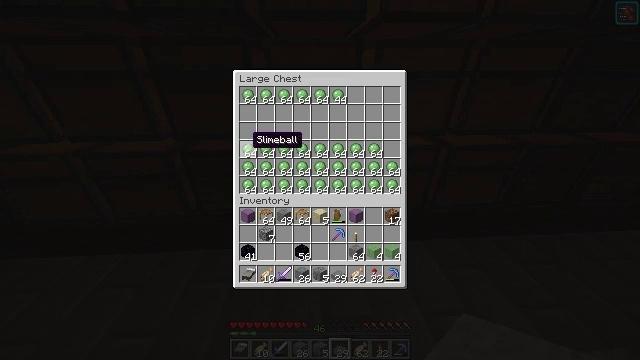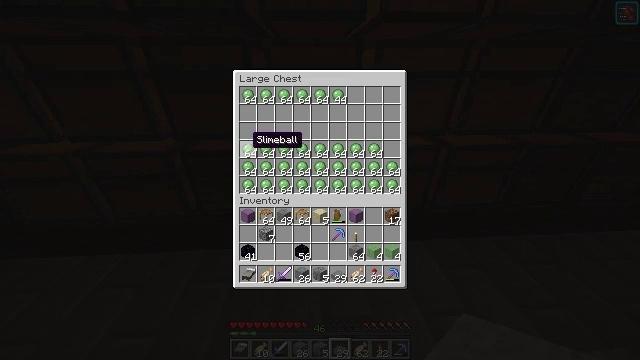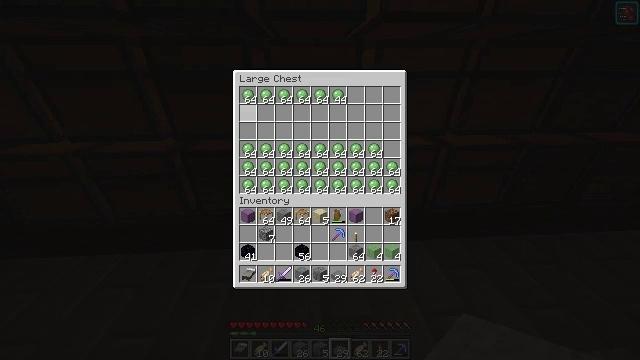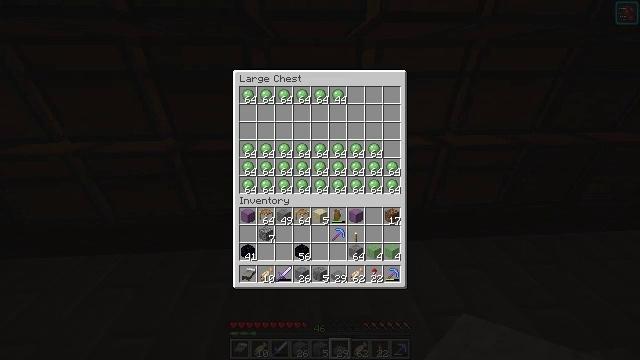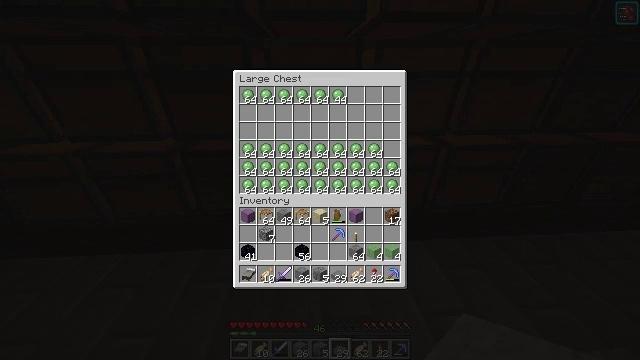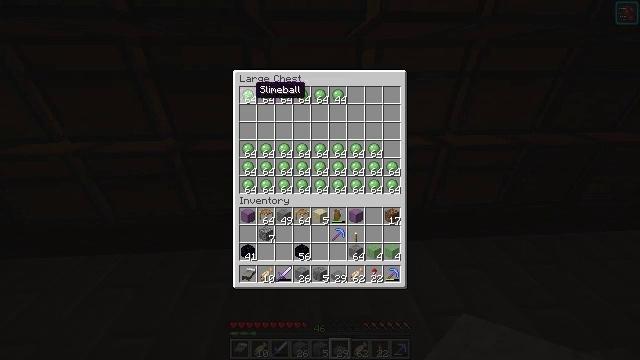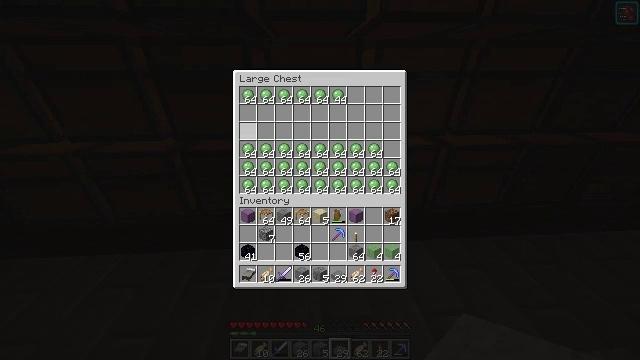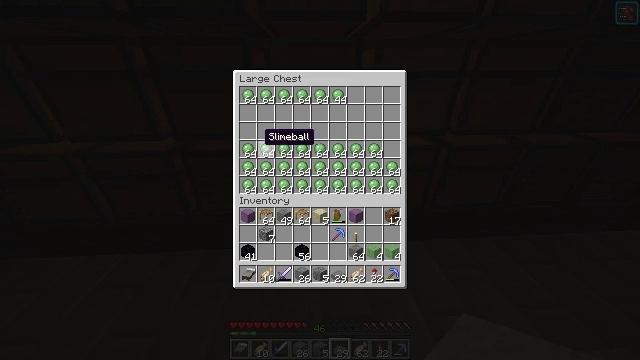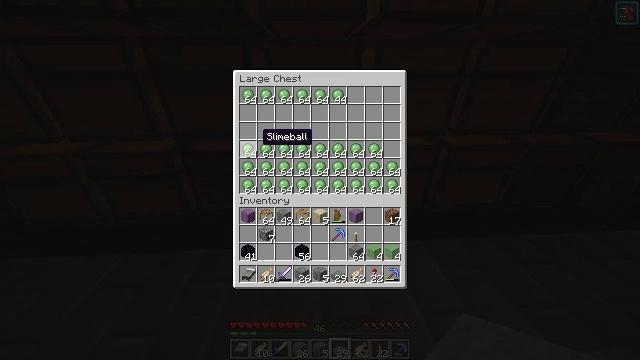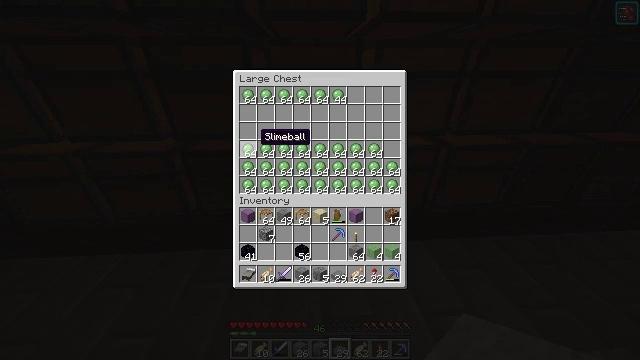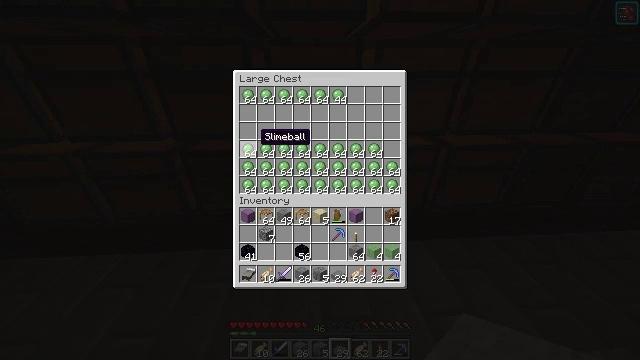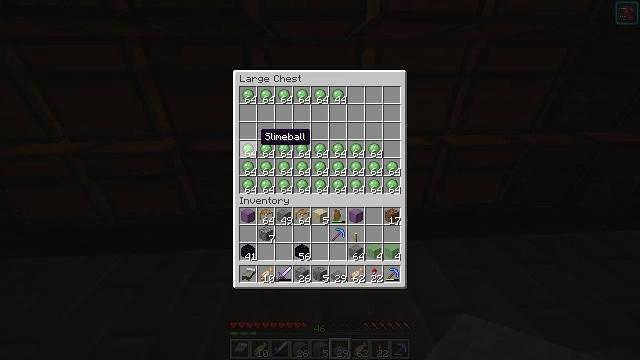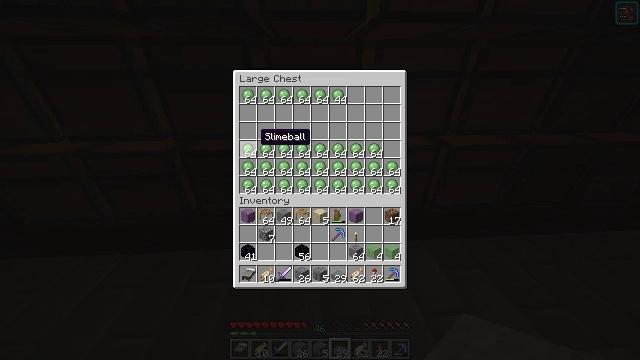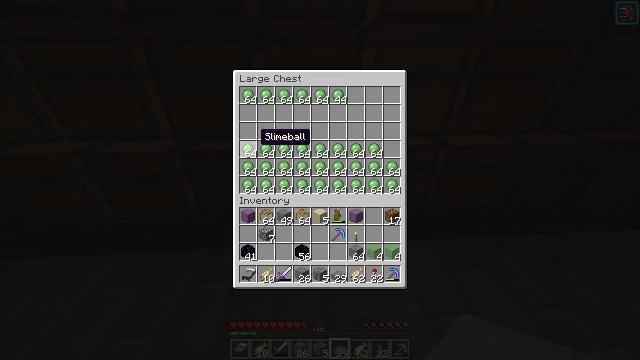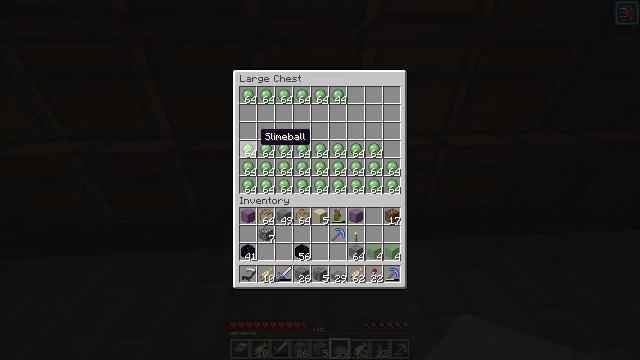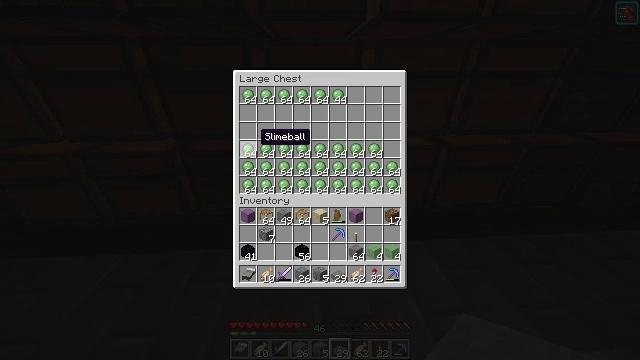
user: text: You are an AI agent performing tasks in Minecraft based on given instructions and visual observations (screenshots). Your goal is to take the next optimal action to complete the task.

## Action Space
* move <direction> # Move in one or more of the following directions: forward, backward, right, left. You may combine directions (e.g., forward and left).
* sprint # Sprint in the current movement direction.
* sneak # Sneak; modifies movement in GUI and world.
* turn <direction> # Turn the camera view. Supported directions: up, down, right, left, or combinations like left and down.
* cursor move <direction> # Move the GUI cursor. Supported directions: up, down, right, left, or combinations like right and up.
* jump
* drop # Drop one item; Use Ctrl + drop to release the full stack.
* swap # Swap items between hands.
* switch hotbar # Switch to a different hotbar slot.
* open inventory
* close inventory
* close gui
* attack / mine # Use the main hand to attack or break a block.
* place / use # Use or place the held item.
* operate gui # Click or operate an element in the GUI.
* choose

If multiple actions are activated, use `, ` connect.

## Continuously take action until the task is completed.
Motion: motion action
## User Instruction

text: Use the crafting table to craft a slime block.
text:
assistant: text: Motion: sneak
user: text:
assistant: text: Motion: sneak, cursor move right and up
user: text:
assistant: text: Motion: sneak, cursor move up
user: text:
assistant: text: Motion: sneak
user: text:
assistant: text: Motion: sneak, cursor move down
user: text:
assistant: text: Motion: sneak, cursor move down
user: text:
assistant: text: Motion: sneak, cursor move down
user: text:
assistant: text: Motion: sneak
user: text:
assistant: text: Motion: sneak
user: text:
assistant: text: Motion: sneak
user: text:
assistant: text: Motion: sneak
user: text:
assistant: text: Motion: sneak
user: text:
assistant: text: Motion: sneak
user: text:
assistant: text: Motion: sneak
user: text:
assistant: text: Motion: sneak
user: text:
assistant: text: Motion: sneak
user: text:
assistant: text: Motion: sneak, choose
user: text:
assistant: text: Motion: sneak, choose
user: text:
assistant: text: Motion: sneak
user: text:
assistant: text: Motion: sneak, cursor move right
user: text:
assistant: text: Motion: sneak
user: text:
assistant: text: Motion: sneak, choose
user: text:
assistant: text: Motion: sneak, choose
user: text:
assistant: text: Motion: sneak, cursor move right
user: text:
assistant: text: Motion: sneak, cursor move right
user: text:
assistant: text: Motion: sneak
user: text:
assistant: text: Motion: sneak, choose
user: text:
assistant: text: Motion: sneak, choose
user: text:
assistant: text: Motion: sneak, cursor move right
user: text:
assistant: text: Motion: sneak